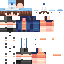
A female human skin with medium skin, wearing brown long hair dressed in a blue tshirt and brown shorts, featuring a closed mouth.